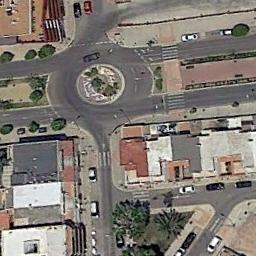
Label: roundabout